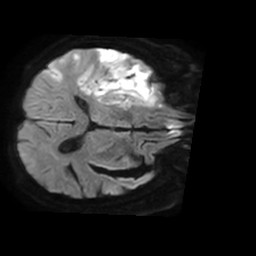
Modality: TRACE
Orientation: axial
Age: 79
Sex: male
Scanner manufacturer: philips
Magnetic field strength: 1.5 T
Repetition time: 3.406 s
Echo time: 0.06922 s